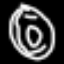
Label: donut